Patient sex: M
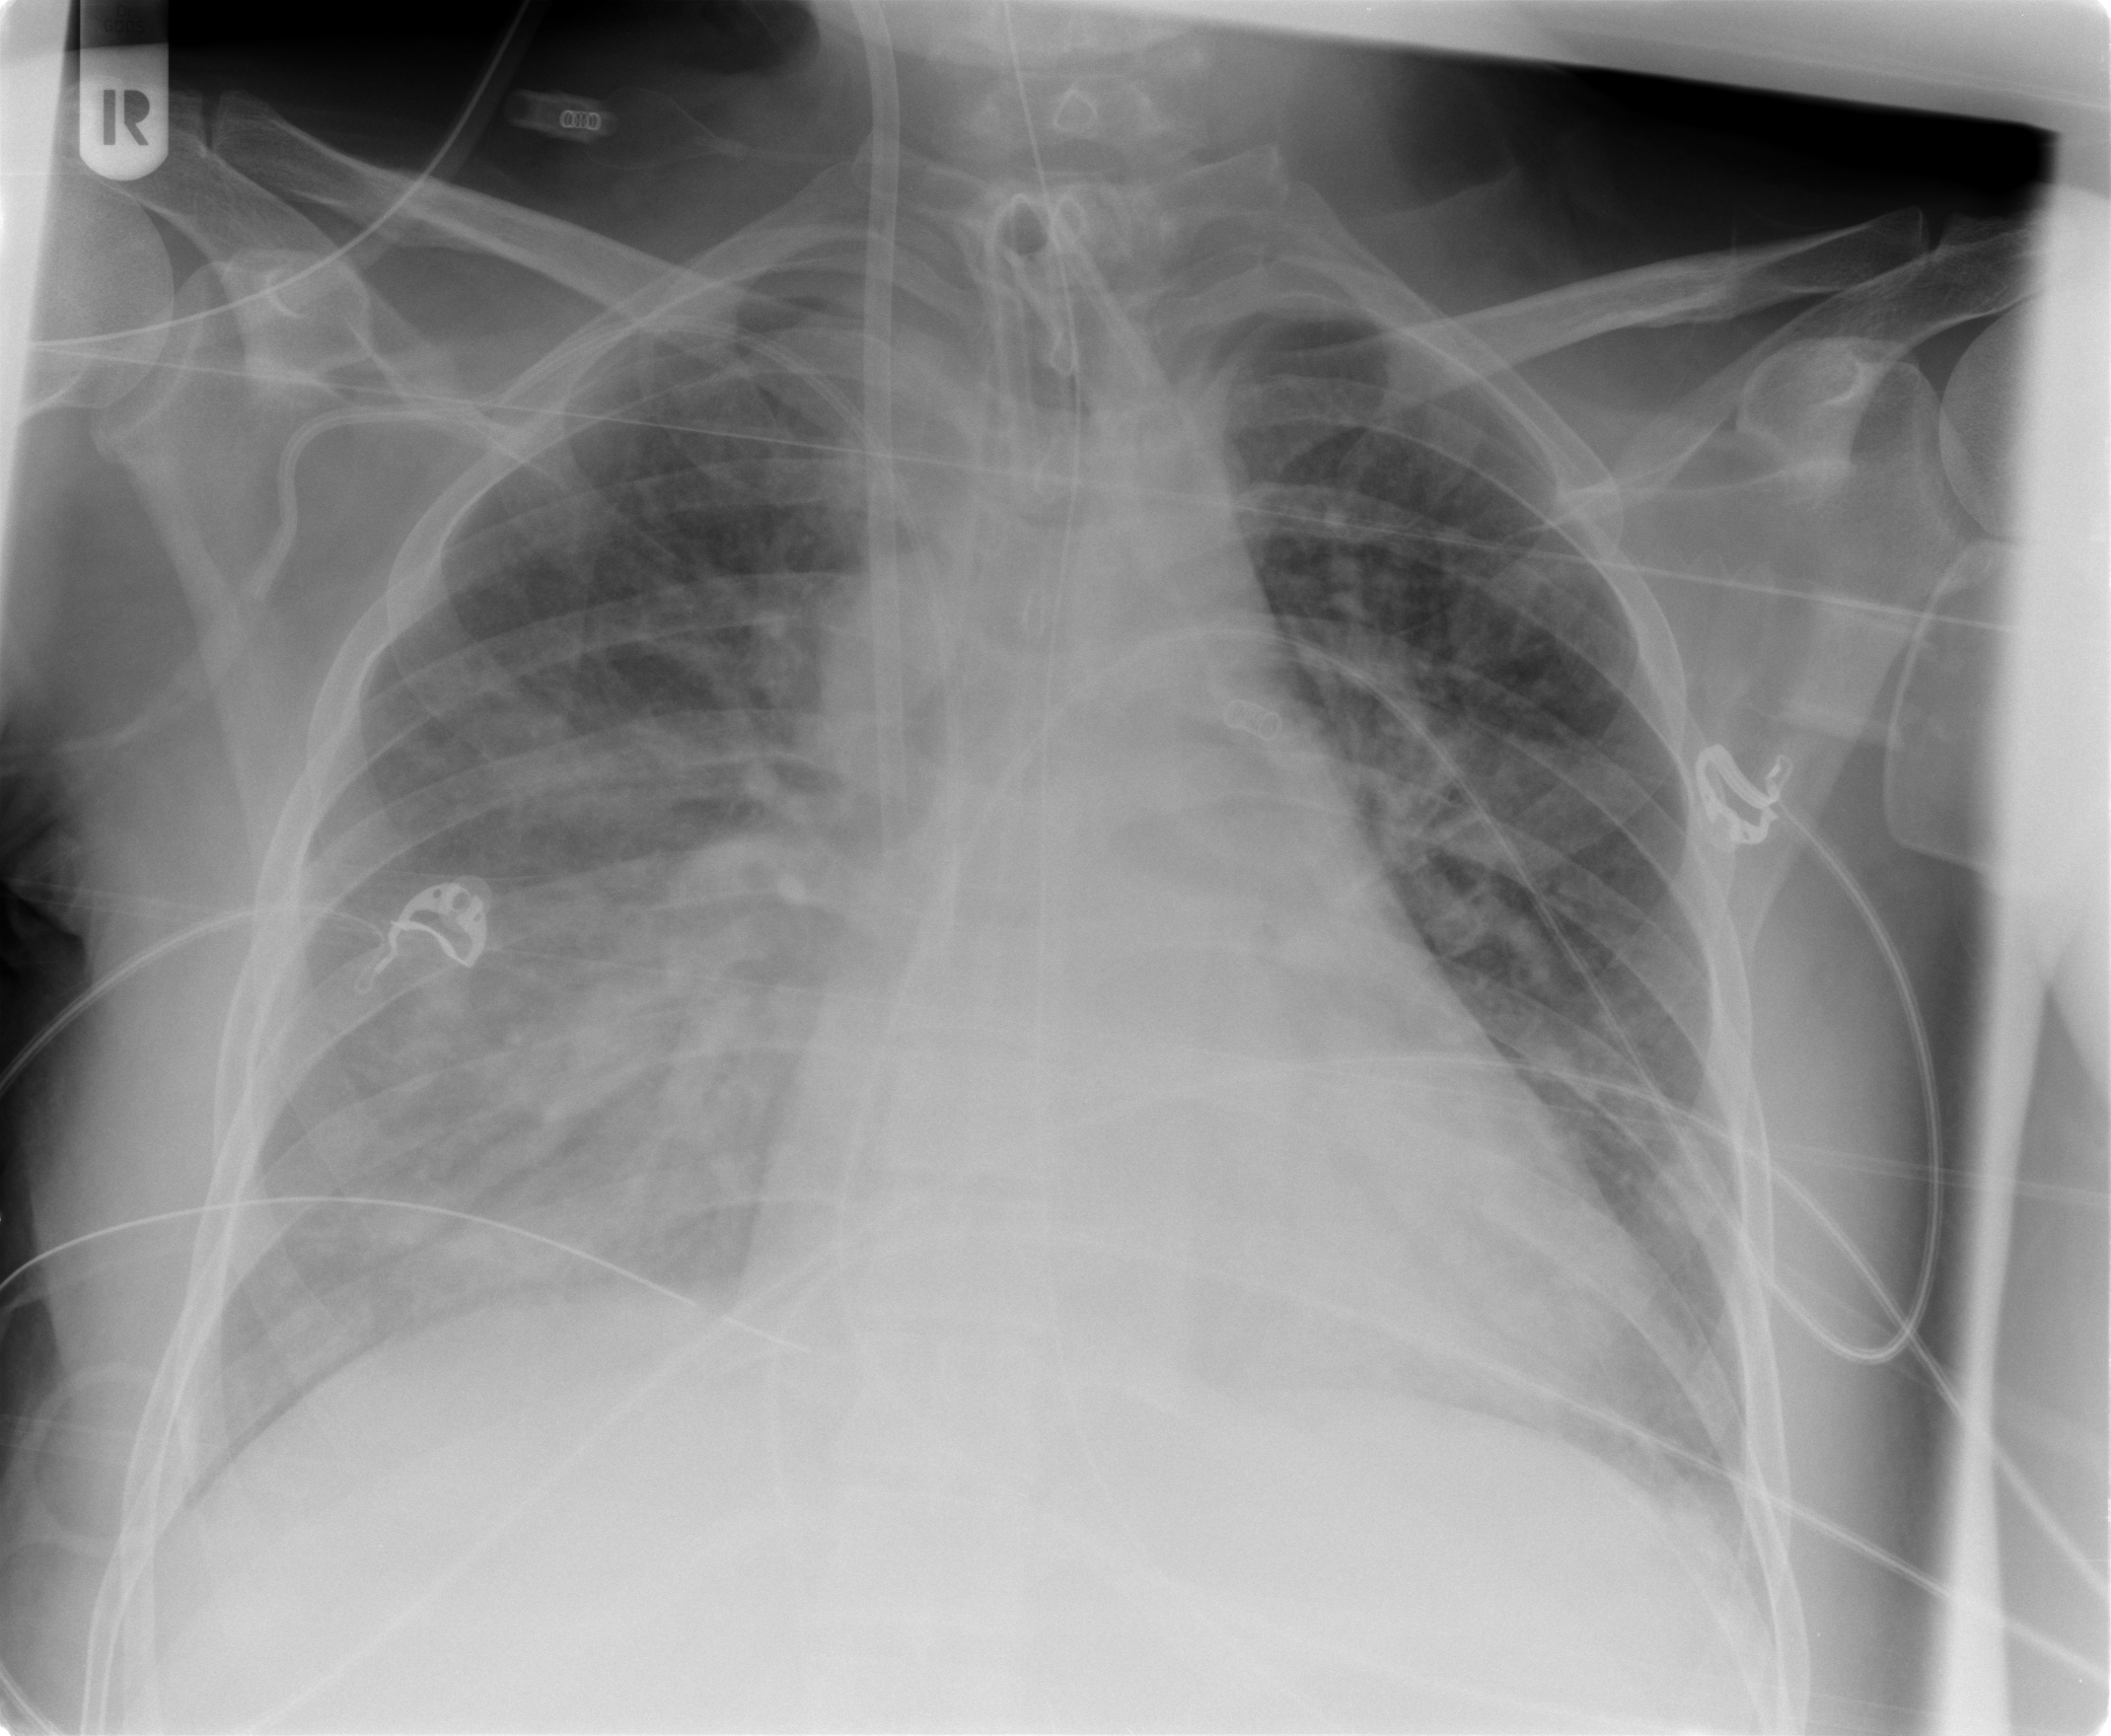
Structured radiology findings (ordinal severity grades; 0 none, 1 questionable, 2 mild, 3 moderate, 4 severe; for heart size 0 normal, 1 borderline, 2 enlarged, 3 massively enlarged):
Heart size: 2
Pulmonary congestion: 2
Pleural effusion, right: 2
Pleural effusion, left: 1
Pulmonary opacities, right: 0
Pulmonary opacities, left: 0
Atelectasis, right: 2
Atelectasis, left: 2